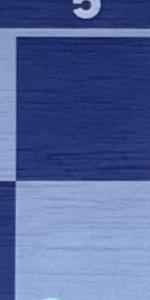
Label: Empty